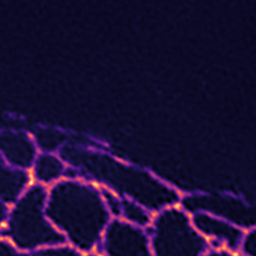
Label: Super-resolution ER image